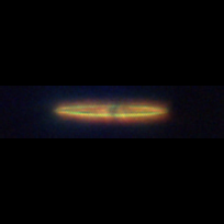
Taxon: Pennate
Group: Diatoms